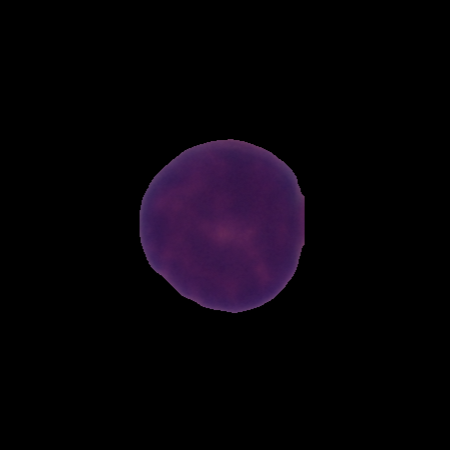
Label: healthy